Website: macys
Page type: billing-address
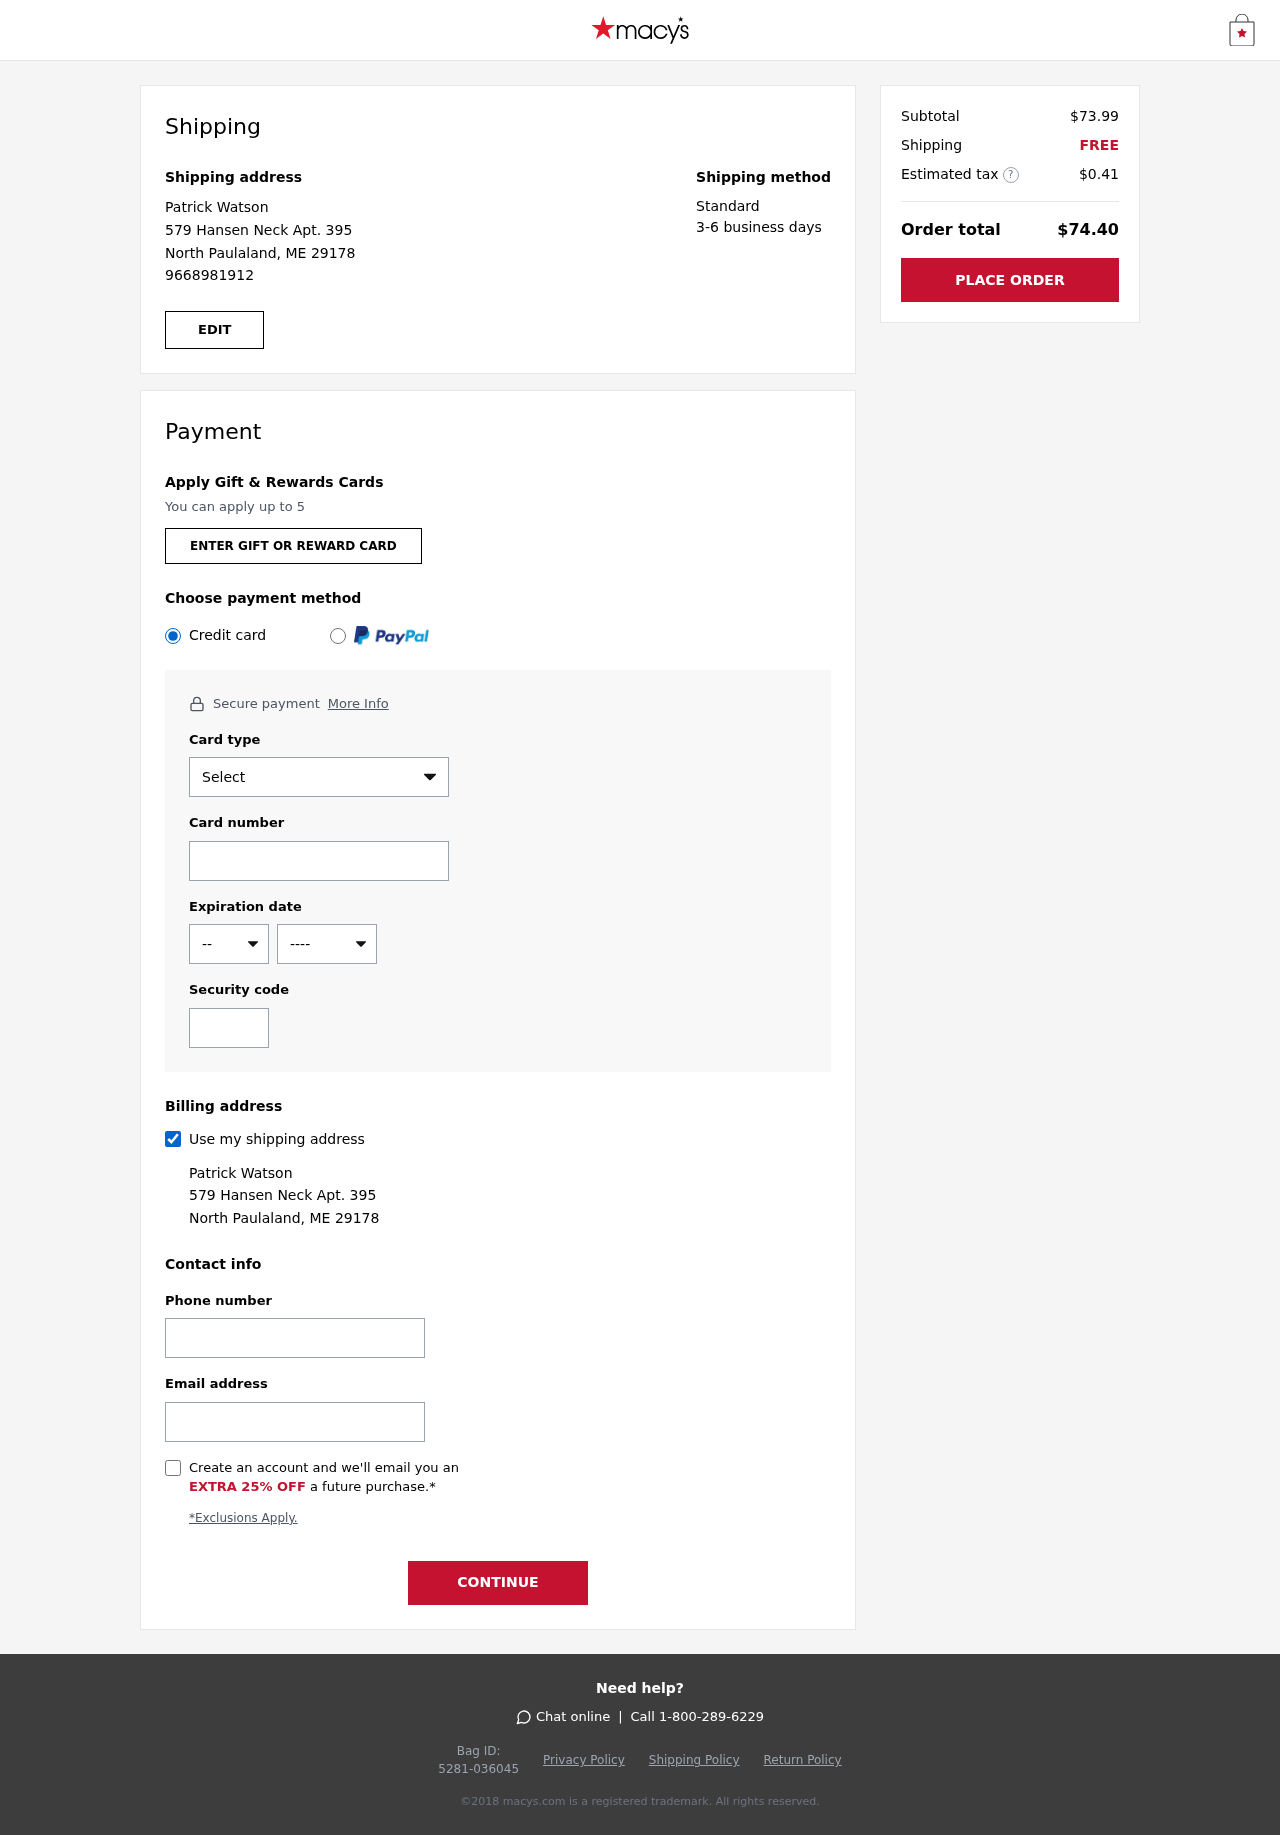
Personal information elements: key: PII_CARD_CVV
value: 525
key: PII_CARD_EXPIRY_MONTH
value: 05
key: PII_CARD_EXPIRY_YEAR
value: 29
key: PII_CARD_NUMBER
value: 4375 5935 6427 3327
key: PII_CARD_TYPE
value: Visa
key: PII_EMAIL
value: patrick_watson@gmail.com
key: PII_FULLNAME
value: Patrick Watson
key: PII_PHONE
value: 9668981912
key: PII_STREET
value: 579 Hansen Neck Apt. 395
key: PII_CITY_STATE_ZIP
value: North Paulaland, ME 29178
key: PII_FIRSTNAME
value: Patrick
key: PII_LASTNAME
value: Watson
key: PII_FULLNAME2
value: Patrick Watson
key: PII_FULLNAME3
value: Patrick Watson
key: PII_FIRSTNAME2
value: Patrick
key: PII_FIRSTNAME3
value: Patrick
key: PII_LASTNAME2
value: Watson
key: PII_LASTNAME3
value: Watson
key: PII_FIRSTNAME_DERIVED
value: Patrick
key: PII_LASTNAME_DERIVED
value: Watson
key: PII_FULLNAME_DERIVED
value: Patrick Watson
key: PII_NAME_FULL_DERIVED
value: Patrick Watson
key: PII_PHONE2
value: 9668981912
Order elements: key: ORDER_SUBTOTAL
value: $73.99
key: ORDER_SHIPPING_COST
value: FREE
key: ORDER_TAX
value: $0.41
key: ORDER_TOTAL
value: $74.40